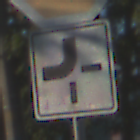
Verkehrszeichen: VerlaufVorfahrtsstrasse2
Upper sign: Stop
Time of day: MorningAfternoon
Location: Outdoor (Urban)
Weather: Clear
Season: NotSpecified
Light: Natural